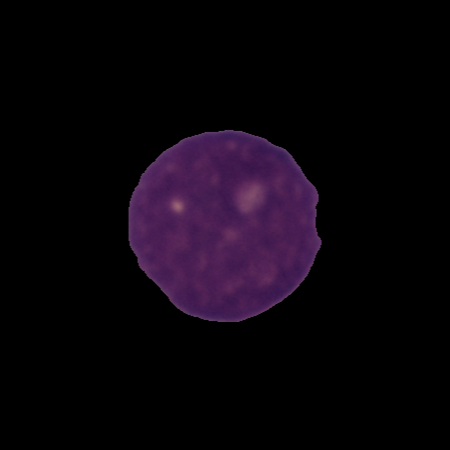
Label: cancer